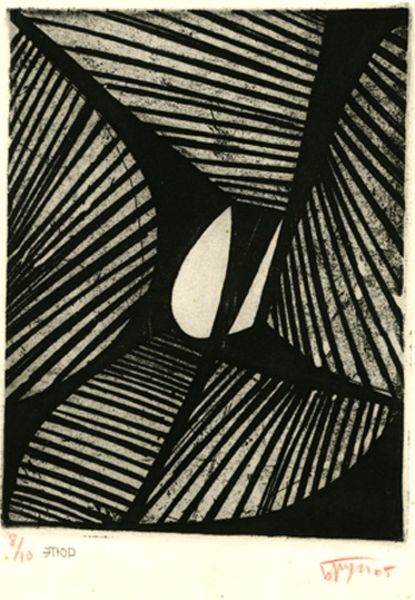
Titel: Etude, Etude
Künstler: Vil’iam Brui
Standort: Amherst (Massachusetts, USA)
Institution: Mead Art Museum, Amherst College
Schlagwörter: red, white, black, grey, print, sheet, perspective, drawing, paper, shadow, line, monochrome, frames, abstract, small, square, diagonal, signature, geometric, forms, lines, stripes, abstrakt, four, stamp, round, curves, rectangular, dimension, net, graphics, hole, signed, linoleum, gap, graphique, irregular, limited run, trololo, 8/10, rectunular, tonny